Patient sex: M
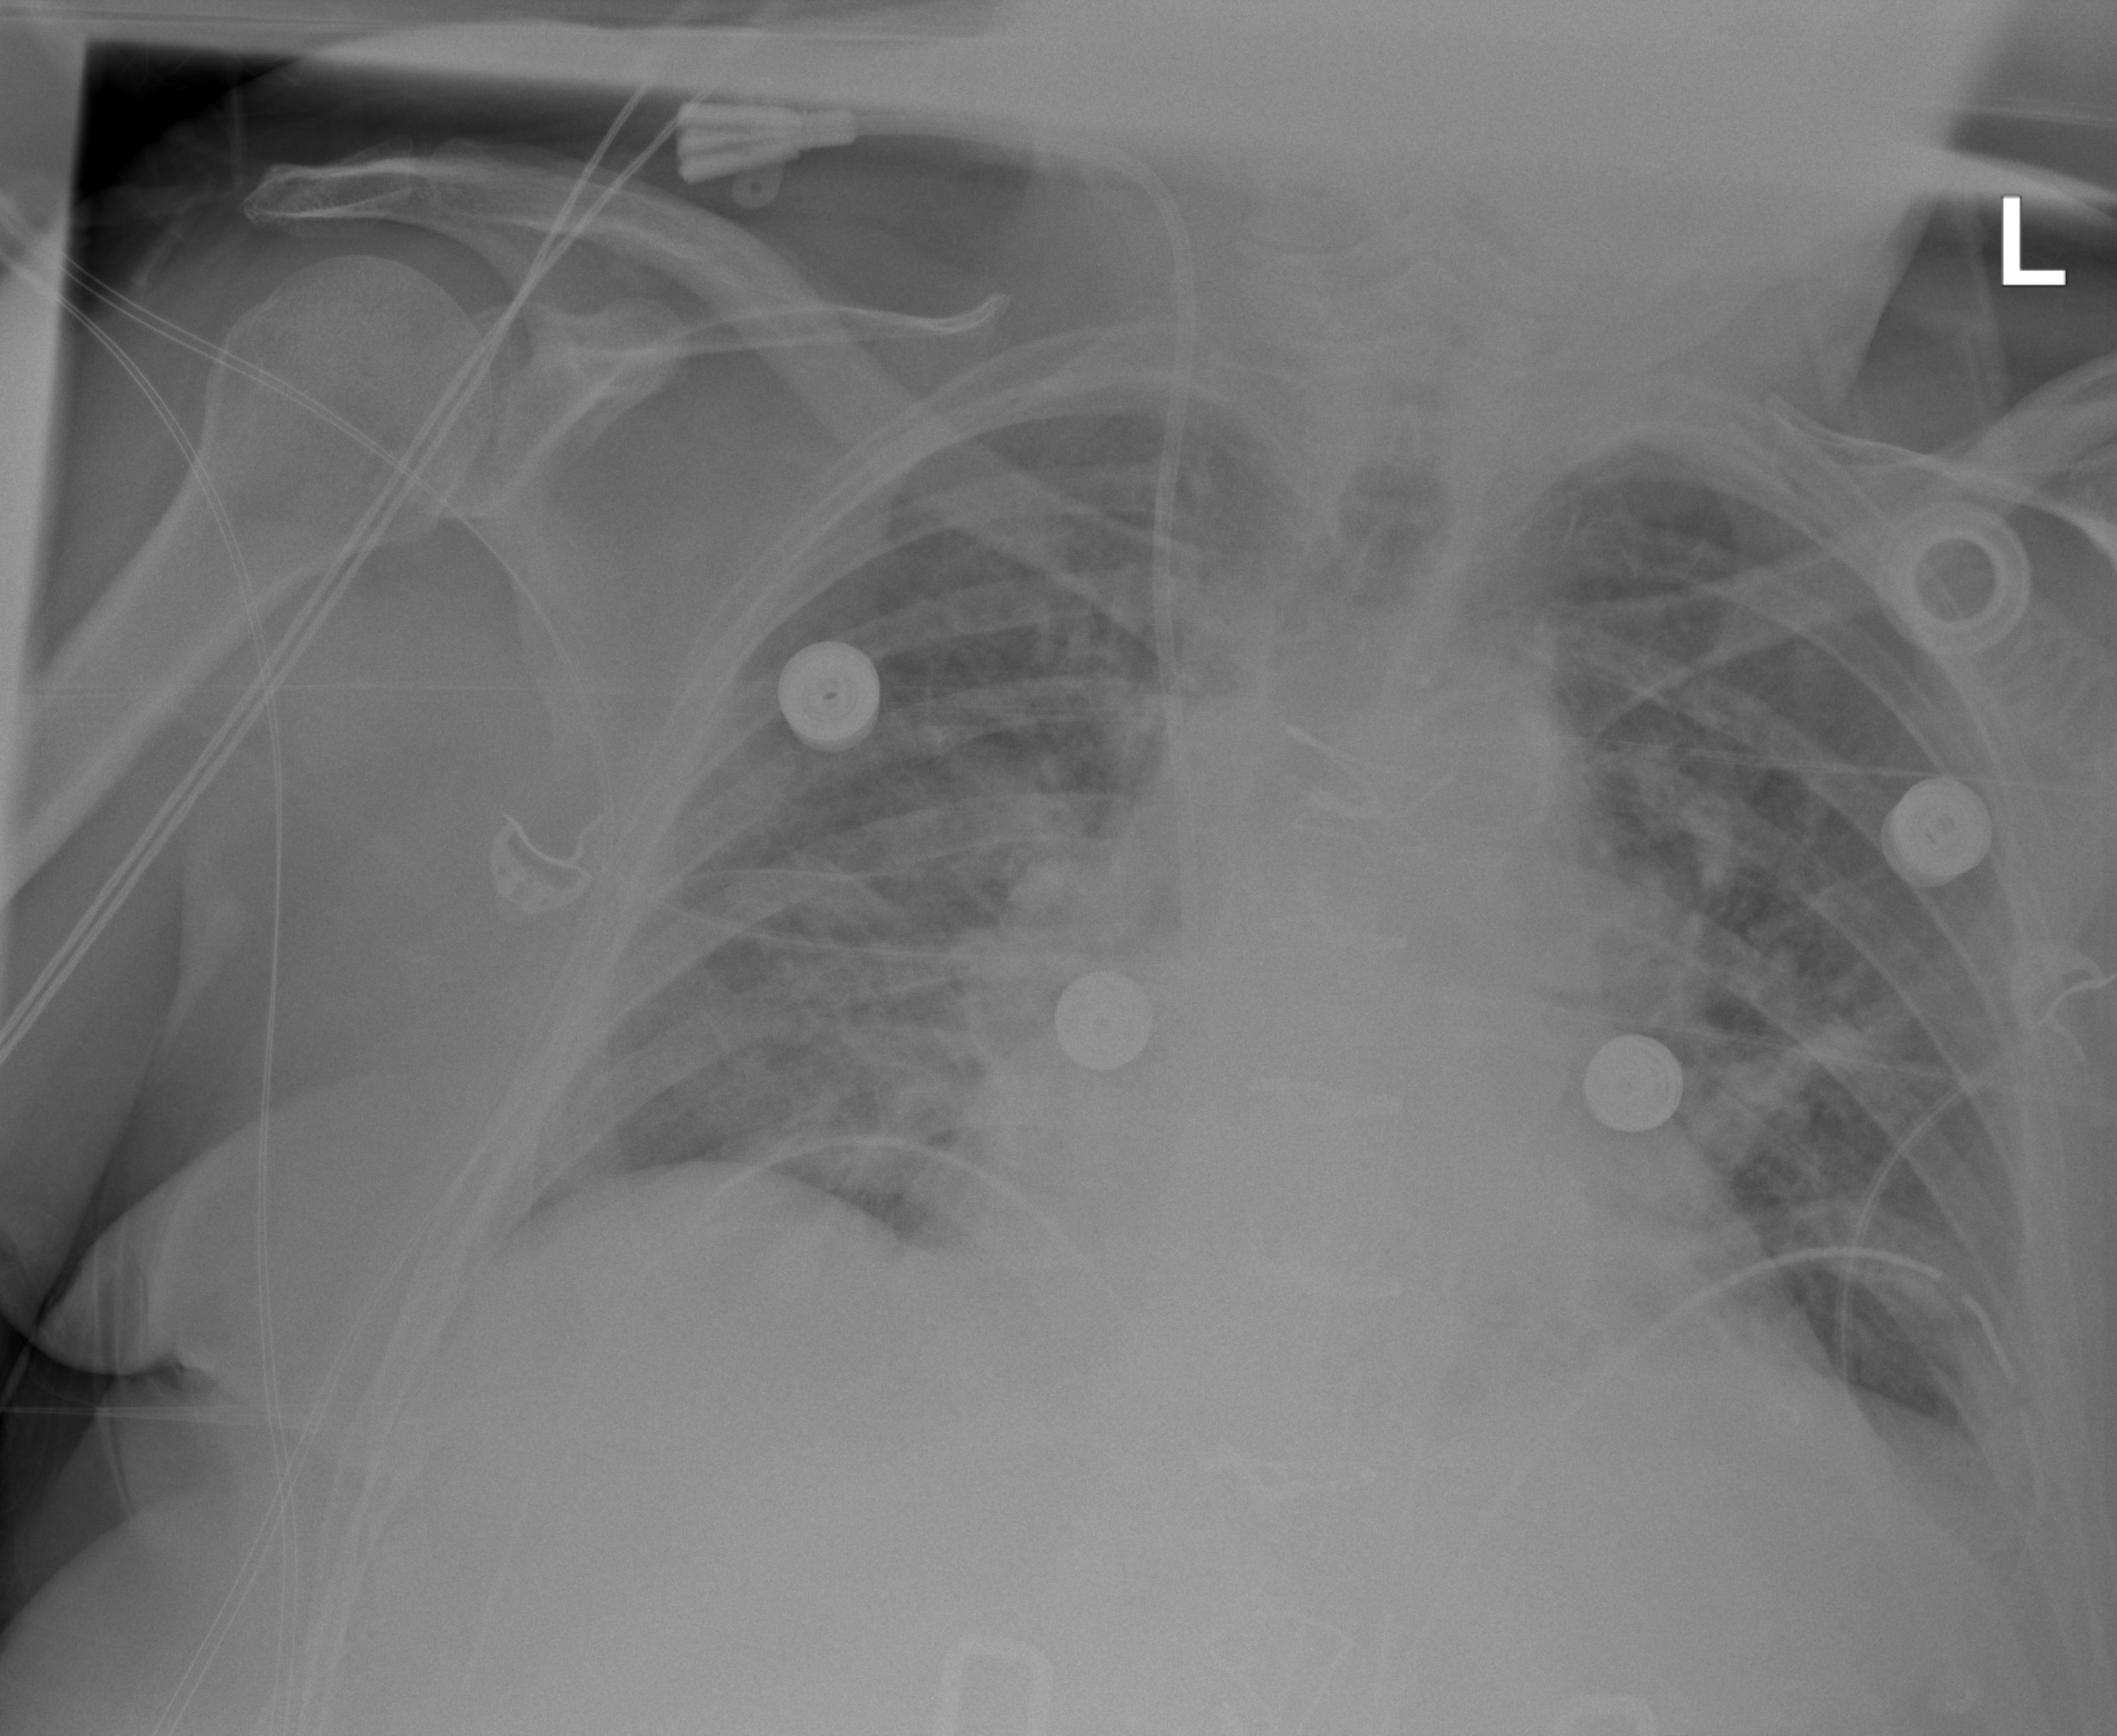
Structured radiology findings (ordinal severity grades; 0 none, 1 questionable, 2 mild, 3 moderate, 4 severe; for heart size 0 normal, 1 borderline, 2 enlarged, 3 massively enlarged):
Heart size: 1
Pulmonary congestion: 2
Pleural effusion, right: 2
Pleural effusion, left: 0
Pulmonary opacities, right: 2
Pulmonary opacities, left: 1
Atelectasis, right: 2
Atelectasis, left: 2